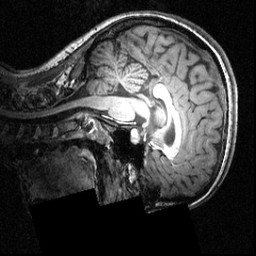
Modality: T1w
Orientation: sagittal
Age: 20
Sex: female
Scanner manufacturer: siemens
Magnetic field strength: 3.951 T
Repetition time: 1.5 s
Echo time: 0.00335 s